Current action and preconditions to check: path_clear

Your task: For each precondition in the list above, predict whether it will hold at this action.

Consider the current scene as observed from the mobile robot's camera, and analyze the predicted future states of all dynamic agents (e.g., people, animals, vehicles, or any moving entities) within the NEXT SECOND.

IMPORTANT: Only answer "very likely" if you are absolutely certain—based on strong, clear evidence—that a dynamic agent will violate the precondition in the predicted future state. Do NOT answer "very likely" for unlikely, ambiguous, or low-probability risks.

Ask yourself for each precondition: Is there a high probability, with clear and convincing evidence, that the predicted future states of any dynamic agent will interfere with the predicted future state of the currently executing action within the NEXT SECOND, causing that precondition to fail?

Assess the risk level based on these predictions. Use "likely" or "very likely" if motions create a clear risk of interference.

Use "neutral" or "improbable" if agents are nearby but their predicted paths are clearly diverging or non-conflicting.

Failure Risk Categories: "very improbable", "improbable", "neutral", "likely", "very likely"

Answer Format: Output ONLY the probability_of_failure value from these categories: "very improbable", "improbable", "neutral", "likely", "very likely"

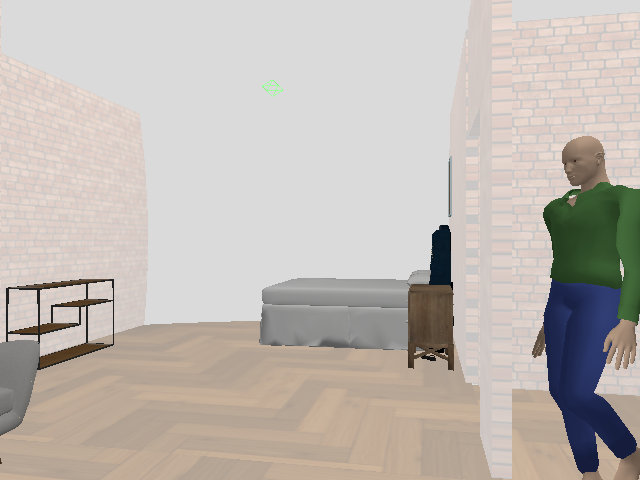

Answer: neutral